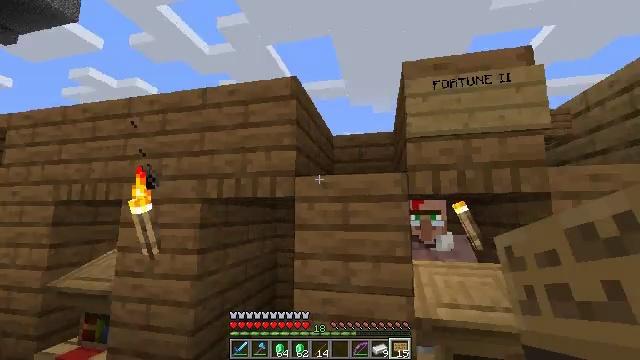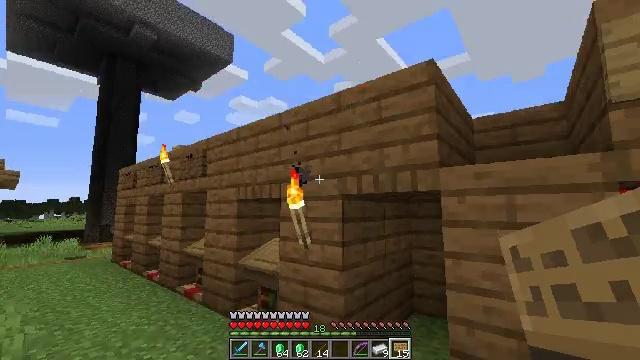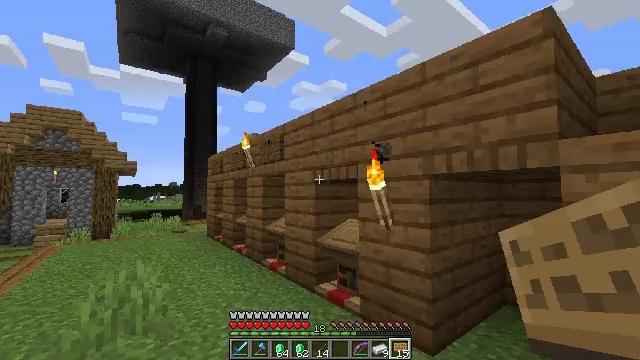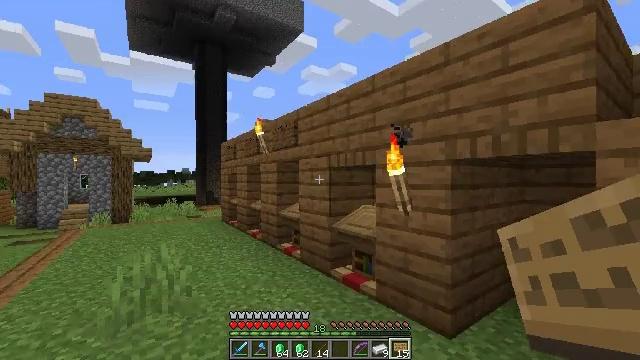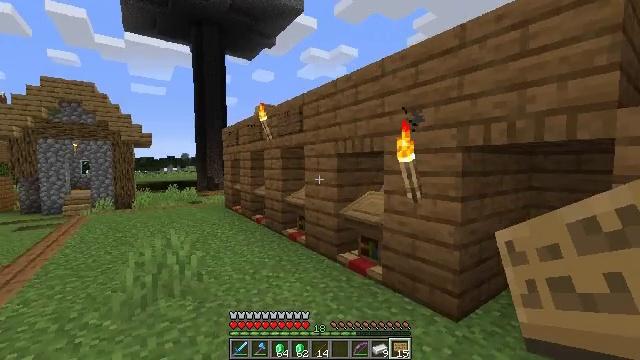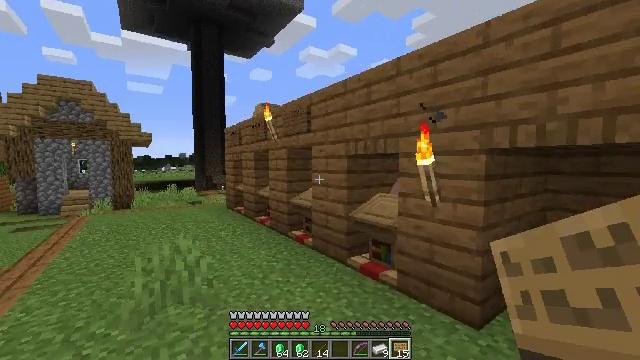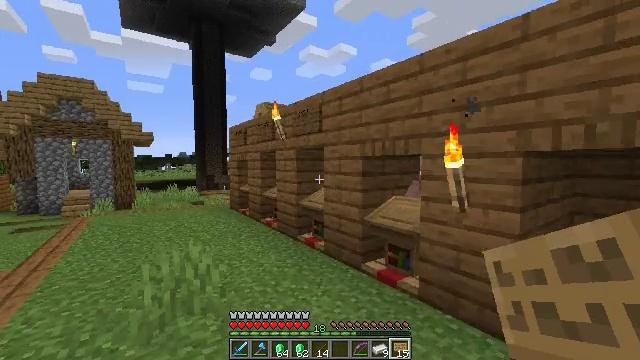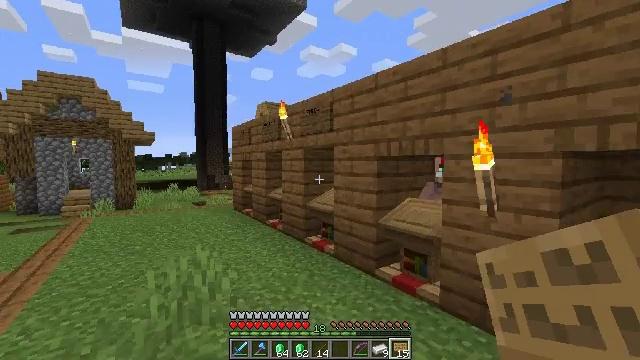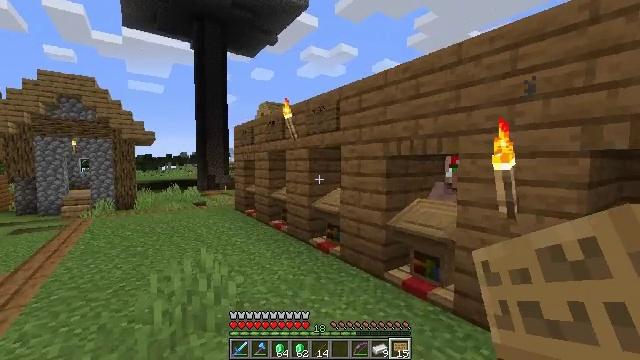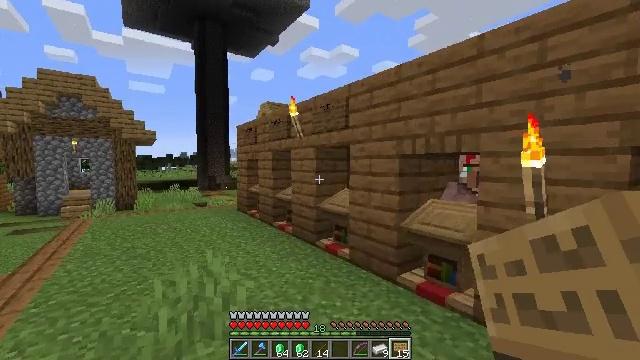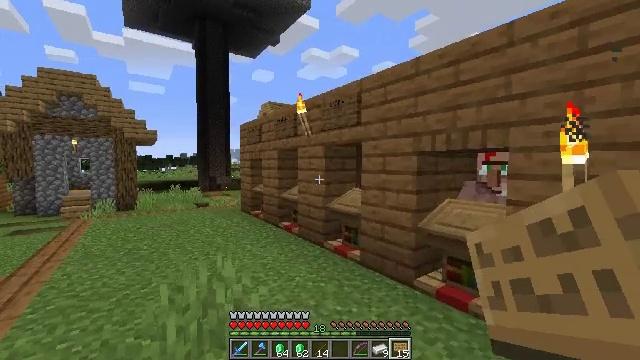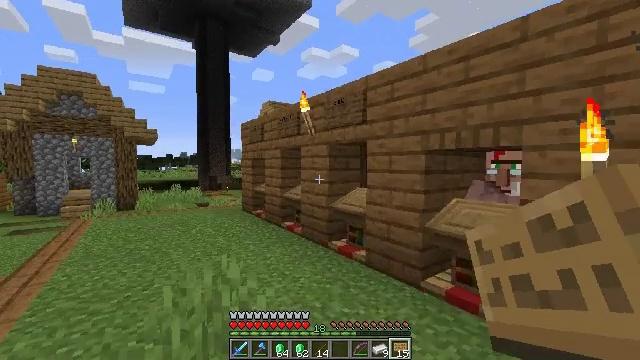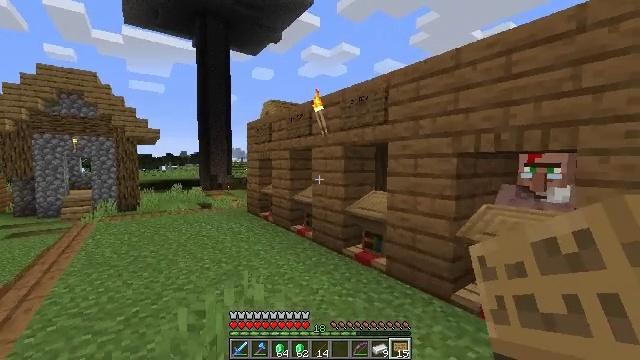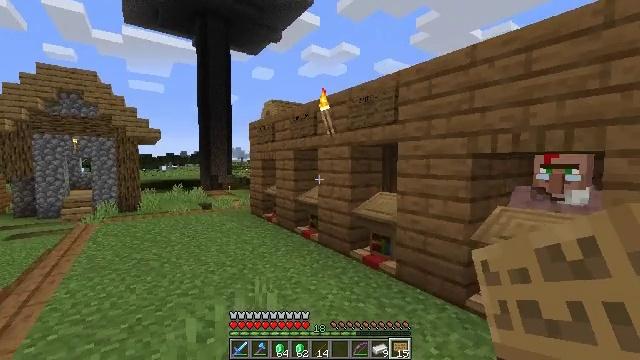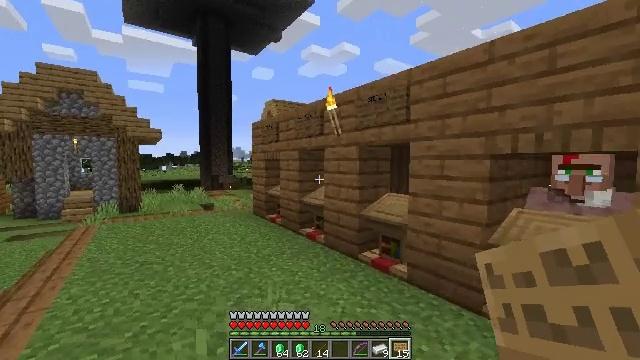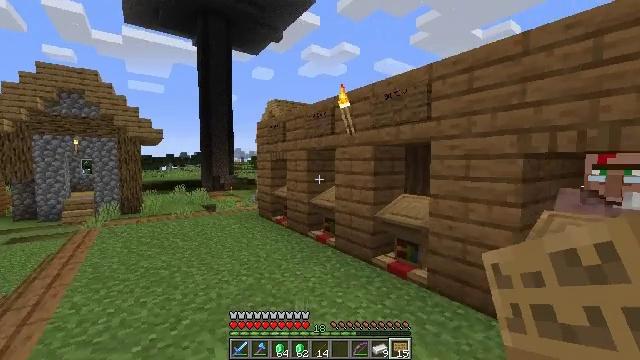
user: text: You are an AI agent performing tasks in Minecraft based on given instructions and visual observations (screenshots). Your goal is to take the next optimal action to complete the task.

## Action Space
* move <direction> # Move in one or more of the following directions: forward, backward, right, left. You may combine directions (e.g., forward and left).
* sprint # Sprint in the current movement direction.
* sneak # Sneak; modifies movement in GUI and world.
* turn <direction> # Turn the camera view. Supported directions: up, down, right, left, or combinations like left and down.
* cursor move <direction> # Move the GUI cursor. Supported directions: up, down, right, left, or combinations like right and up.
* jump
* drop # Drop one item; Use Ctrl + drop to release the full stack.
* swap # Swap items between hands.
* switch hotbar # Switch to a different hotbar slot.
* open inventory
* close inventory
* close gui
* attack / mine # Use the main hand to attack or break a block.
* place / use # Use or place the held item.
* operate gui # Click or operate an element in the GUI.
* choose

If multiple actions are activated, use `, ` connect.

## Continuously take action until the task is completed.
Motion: motion action
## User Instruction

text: Attack the spruce wall sign to remove it.
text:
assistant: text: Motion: move left, turn left and down
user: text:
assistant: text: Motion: move left, turn left and down
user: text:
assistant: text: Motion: move left, turn left and down
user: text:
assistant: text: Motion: move forward and move left, turn down
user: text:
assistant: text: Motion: move forward and move left
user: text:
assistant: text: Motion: move forward and move left
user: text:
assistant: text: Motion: move forward and move left
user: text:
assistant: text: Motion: move forward and move left
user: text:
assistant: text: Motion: move forward and move left
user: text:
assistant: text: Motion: move forward and move left
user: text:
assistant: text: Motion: move forward and move left
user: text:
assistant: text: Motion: move forward and move left
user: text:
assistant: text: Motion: move forward and move left
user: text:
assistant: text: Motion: move forward and move left
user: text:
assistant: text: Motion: move forward and move left
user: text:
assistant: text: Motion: move forward and move left
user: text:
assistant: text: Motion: move forward and move left
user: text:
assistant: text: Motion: move forward and move left
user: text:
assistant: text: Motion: move left
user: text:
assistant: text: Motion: move left, turn right and up
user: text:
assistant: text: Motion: turn right and up
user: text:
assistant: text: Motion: turn right
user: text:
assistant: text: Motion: turn right and up
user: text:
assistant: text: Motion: turn right and up
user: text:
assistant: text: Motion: turn right and up
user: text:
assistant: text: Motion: no_op
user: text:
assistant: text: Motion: no_op
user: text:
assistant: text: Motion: move forward
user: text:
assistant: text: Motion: move forward, turn left
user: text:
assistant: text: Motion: move forward and move left